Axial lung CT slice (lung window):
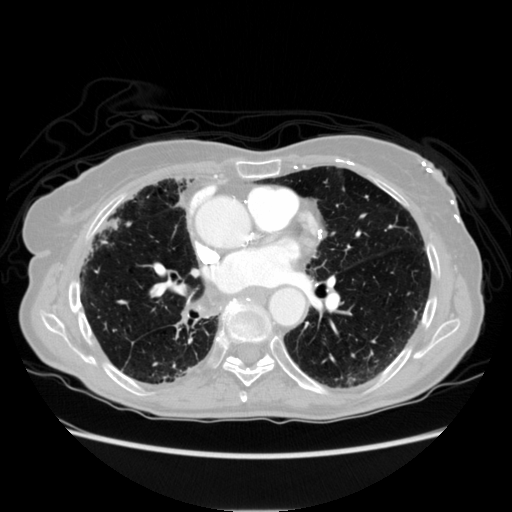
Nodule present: no